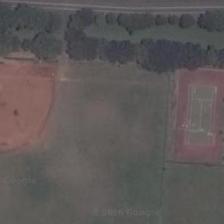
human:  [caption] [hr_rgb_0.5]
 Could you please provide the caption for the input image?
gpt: two small badminton fields and a fan-shaped court beside .

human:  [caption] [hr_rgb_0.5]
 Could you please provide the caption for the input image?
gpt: a baseball field and two tennis courts are surrounded by green meadows and two rows of green trees .

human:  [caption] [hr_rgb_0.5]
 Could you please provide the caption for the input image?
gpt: a baseball field and two tennis courts are semisurrounded by green plants .

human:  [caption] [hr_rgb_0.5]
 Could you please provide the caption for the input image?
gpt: the green belt forms a right angle, and there is a baseball field at this right angle, and there are two tennis courts in the distance .

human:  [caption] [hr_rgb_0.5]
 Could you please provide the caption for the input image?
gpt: a baseball field and two tennis fields are semi-surrounded by two rows of green trees .